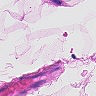
Metastatic tissue present: no